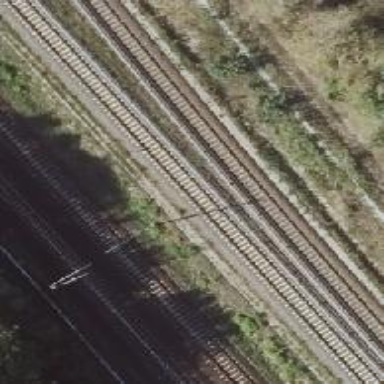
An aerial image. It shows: Railway milestone.